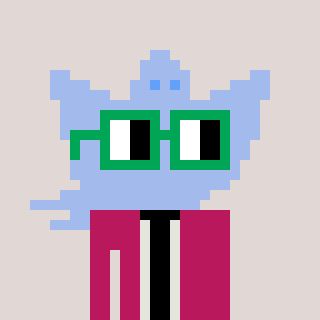
a pixel art character with square green glasses, a ghost-B-shaped head and a darkpink-colored body on a warm background